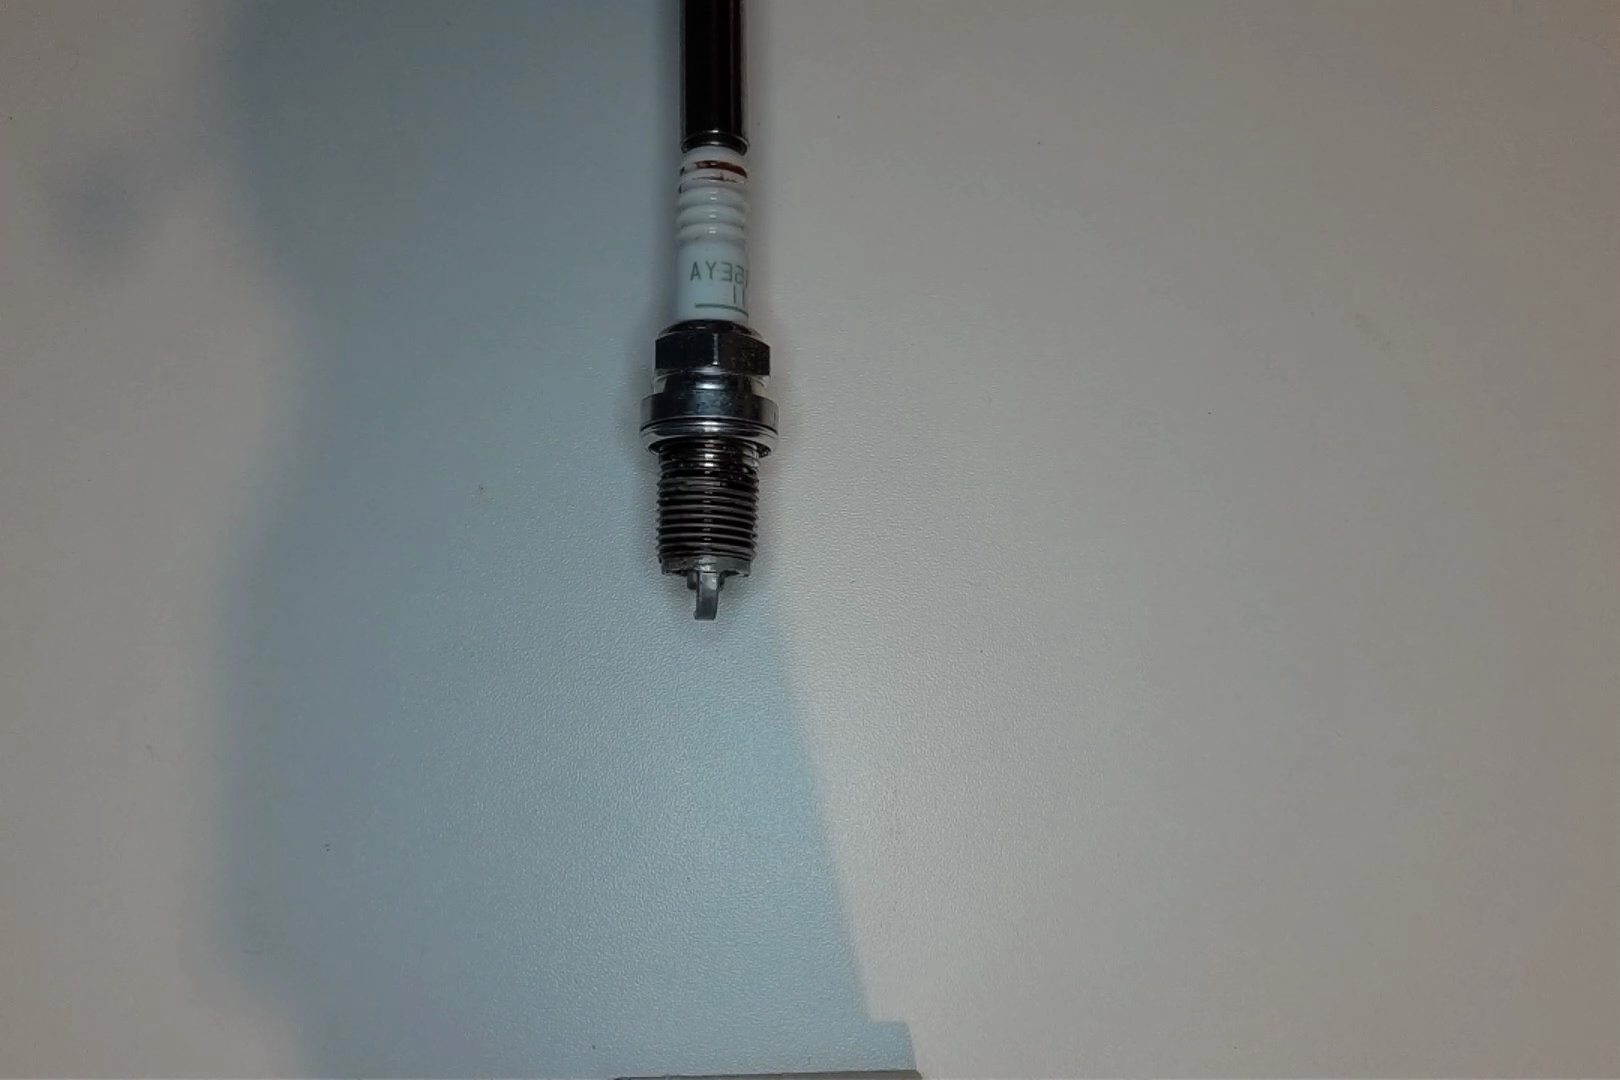
Label: anomaly